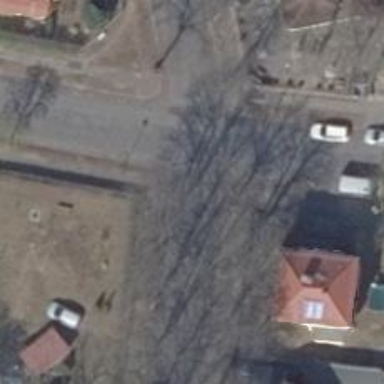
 with the right sidewalk having dirt surface."